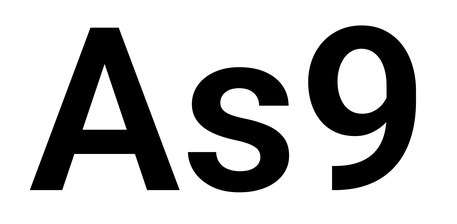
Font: Roboto_SemiBold